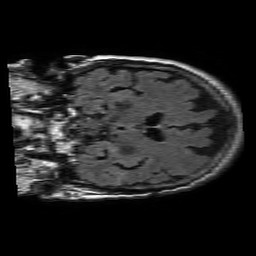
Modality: FLAIR
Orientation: coronal
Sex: female
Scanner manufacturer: philips
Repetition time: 11 s
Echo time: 0.125 s